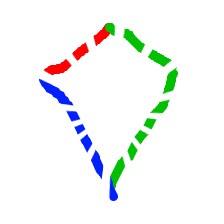
Shape: kite